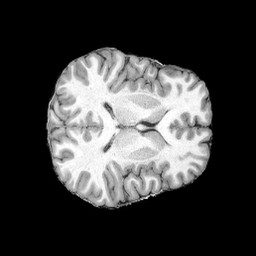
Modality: UNIT1
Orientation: axial